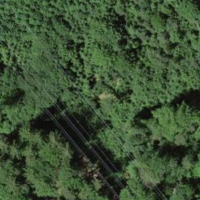
EUNIS habitat code: 41
Species observed at this site:
Juglans regia
Sambucus nigra
Atropa belladonna